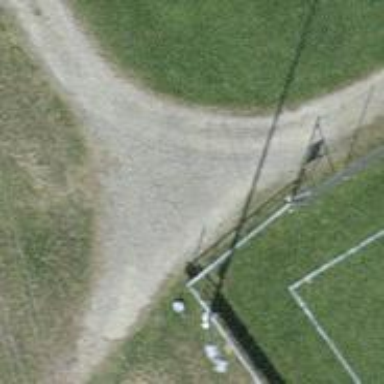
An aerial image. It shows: Compacted path road.